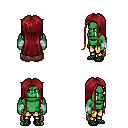
a pixel art fantasy rpg character, male body template, orc, green skin, brown cape, gold greaves, brunette extra-long hairstyle, white cloth bandages, ghillies, four views (front, back, left, right), 2x2 character sprite sheet, small pixel art, hard edges, no anti-aliasing